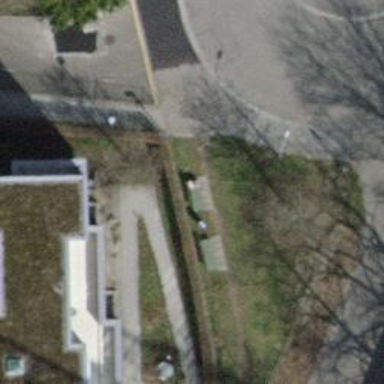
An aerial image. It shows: Bench.